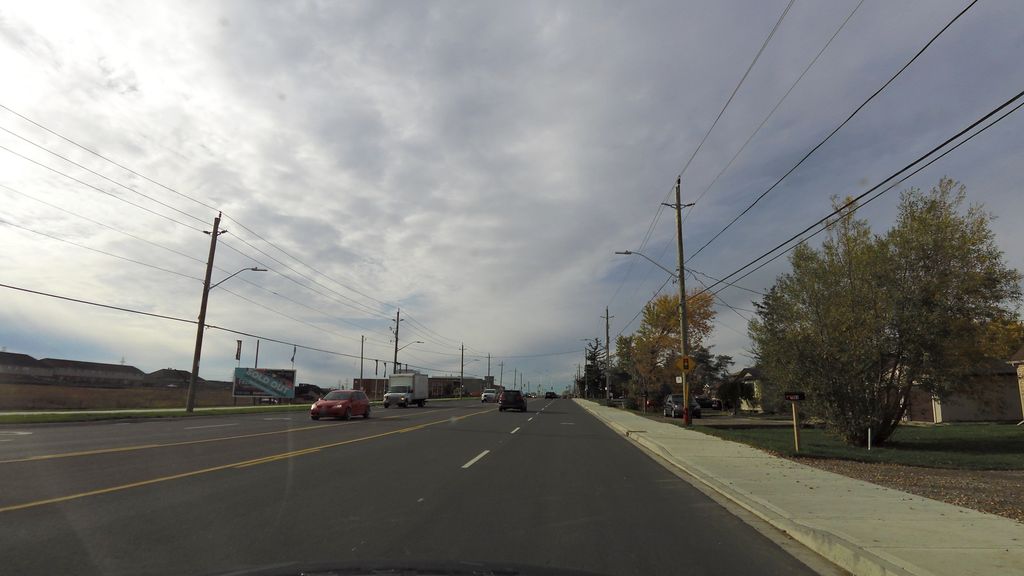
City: hamilton